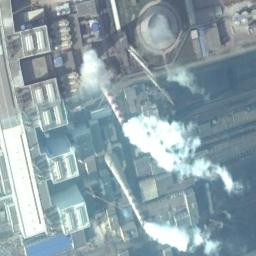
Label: thermal_power_station